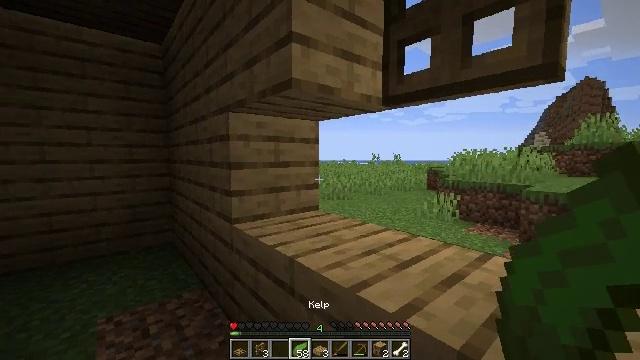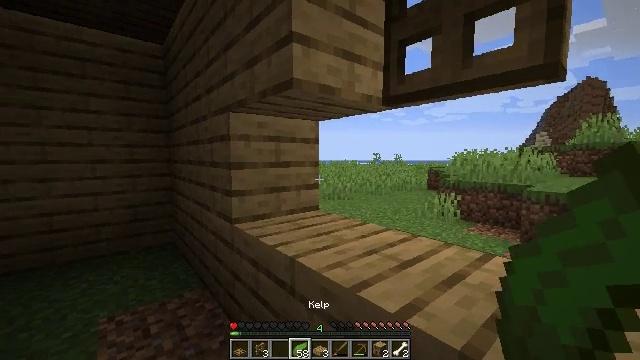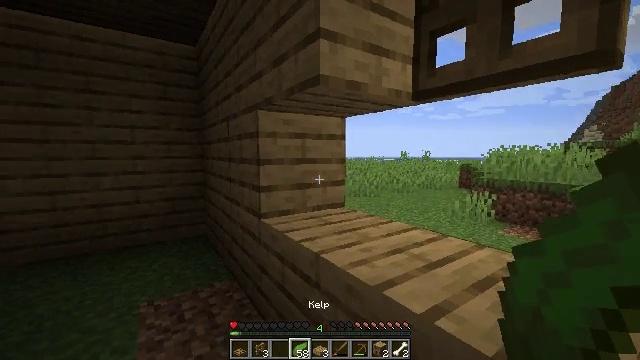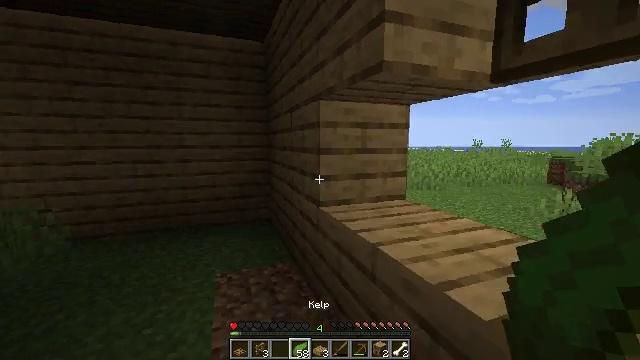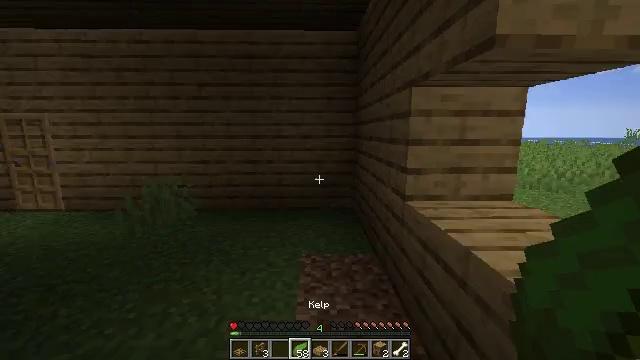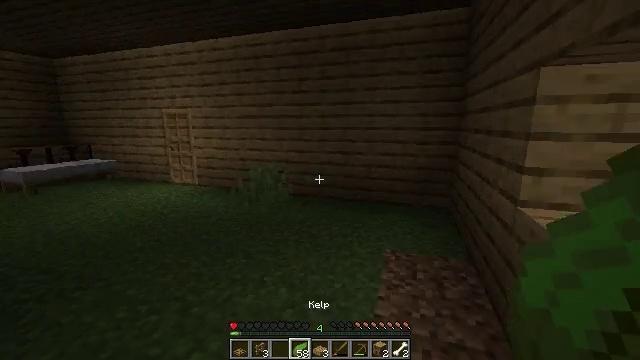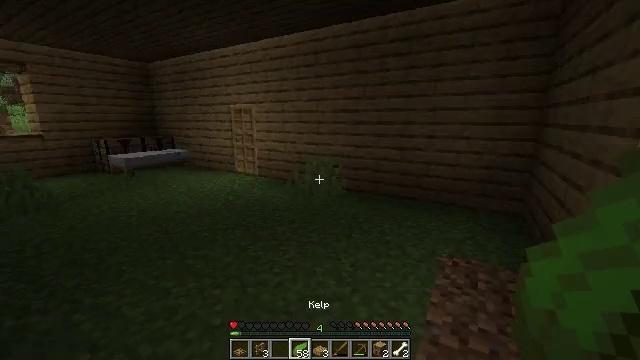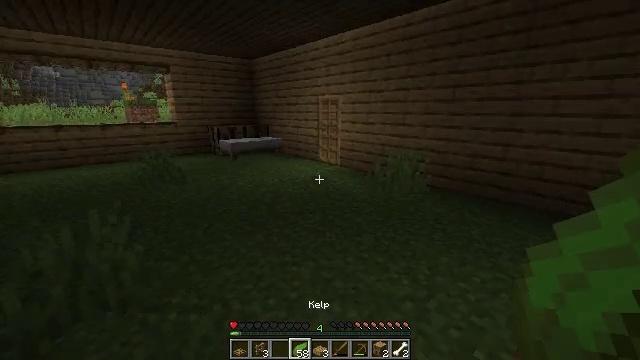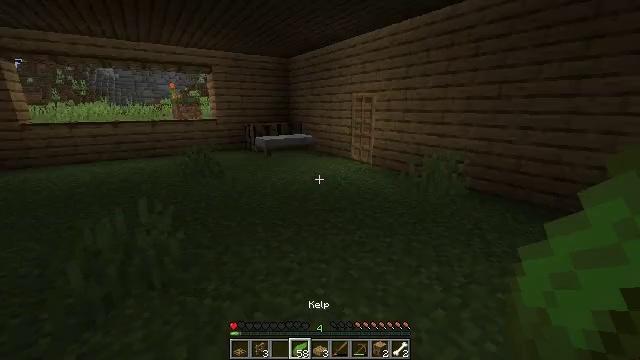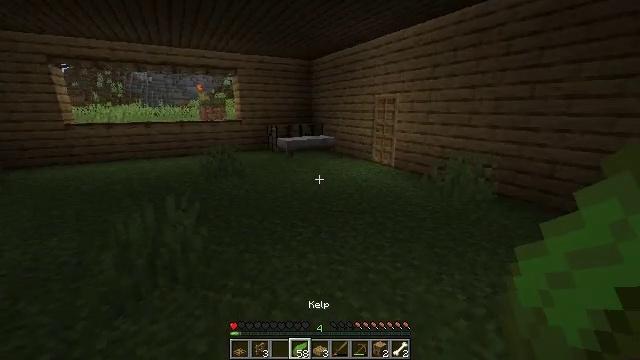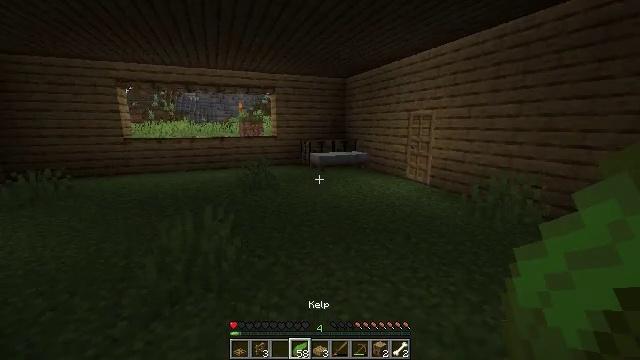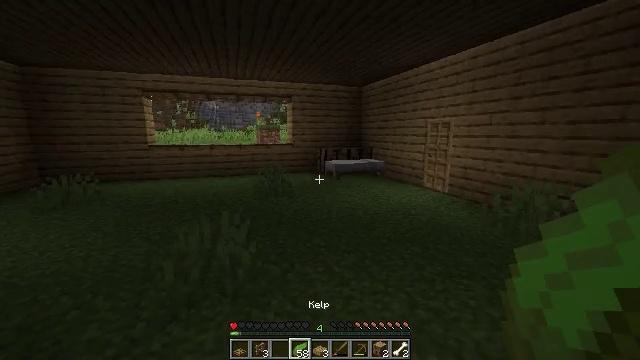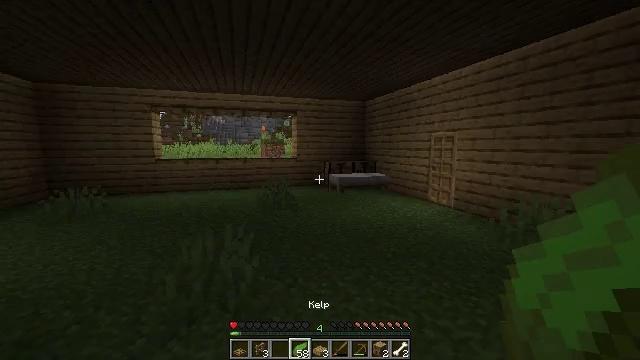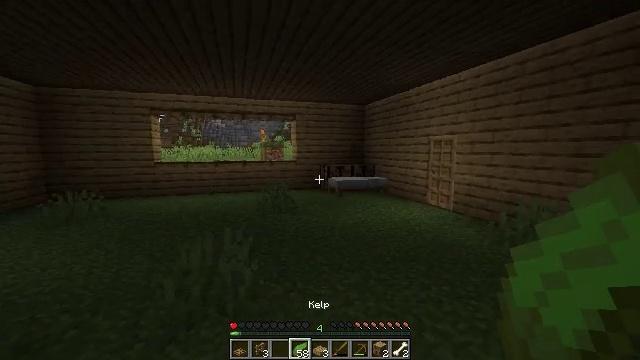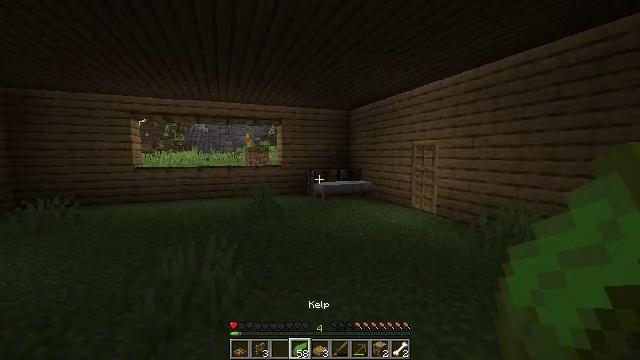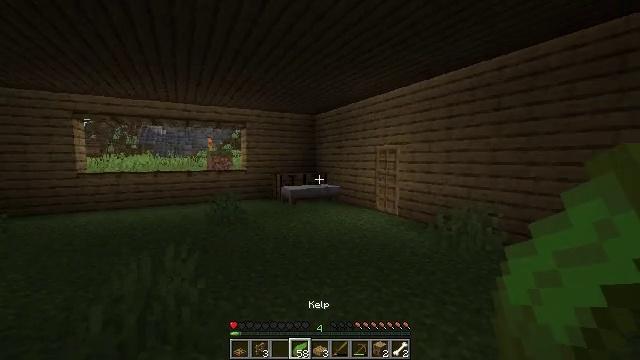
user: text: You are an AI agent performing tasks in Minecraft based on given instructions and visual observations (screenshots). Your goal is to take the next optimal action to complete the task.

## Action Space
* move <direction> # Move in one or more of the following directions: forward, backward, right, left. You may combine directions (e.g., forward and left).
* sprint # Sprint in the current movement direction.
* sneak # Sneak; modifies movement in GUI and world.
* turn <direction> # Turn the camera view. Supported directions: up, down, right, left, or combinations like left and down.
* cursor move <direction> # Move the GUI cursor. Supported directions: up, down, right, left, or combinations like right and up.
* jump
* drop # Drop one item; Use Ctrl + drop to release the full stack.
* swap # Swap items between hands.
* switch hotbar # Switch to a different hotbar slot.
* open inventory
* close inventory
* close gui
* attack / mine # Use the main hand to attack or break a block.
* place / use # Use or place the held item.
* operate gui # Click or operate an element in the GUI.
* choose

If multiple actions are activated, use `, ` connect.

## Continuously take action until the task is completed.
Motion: motion action
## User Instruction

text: Attack the oak planks to recycle it.
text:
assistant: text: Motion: no_op
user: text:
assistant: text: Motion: turn left
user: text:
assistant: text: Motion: turn left and down
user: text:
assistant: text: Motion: turn left and down
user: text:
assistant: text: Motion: turn left and down
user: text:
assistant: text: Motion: turn left and down
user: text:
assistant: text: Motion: turn left and down
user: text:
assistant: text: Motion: turn left
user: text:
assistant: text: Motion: turn left
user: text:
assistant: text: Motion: turn left and up
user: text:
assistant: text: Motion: turn left and up
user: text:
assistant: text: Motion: turn up
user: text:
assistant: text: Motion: no_op
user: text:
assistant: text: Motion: turn right and up
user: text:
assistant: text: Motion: turn right
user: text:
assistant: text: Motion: turn right
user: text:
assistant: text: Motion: turn right
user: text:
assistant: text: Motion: turn right and up
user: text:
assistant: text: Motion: turn right and up
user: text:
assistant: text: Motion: turn right and up
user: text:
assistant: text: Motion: no_op
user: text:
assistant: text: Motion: turn right and up
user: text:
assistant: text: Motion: turn right and up
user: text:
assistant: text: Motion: turn right and up
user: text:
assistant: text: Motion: turn right and up
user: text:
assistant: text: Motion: turn up
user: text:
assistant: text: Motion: turn left and up
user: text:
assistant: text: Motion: turn left and up
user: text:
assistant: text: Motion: turn left and up
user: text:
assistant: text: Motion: no_op